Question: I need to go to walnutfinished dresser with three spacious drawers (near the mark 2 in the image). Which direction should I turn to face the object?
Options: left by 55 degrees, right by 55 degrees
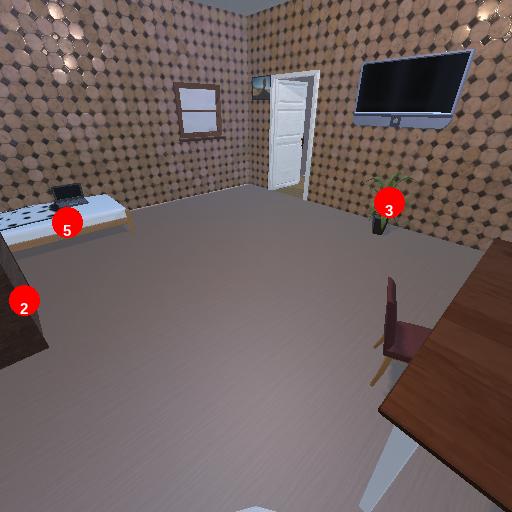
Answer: left by 55 degrees